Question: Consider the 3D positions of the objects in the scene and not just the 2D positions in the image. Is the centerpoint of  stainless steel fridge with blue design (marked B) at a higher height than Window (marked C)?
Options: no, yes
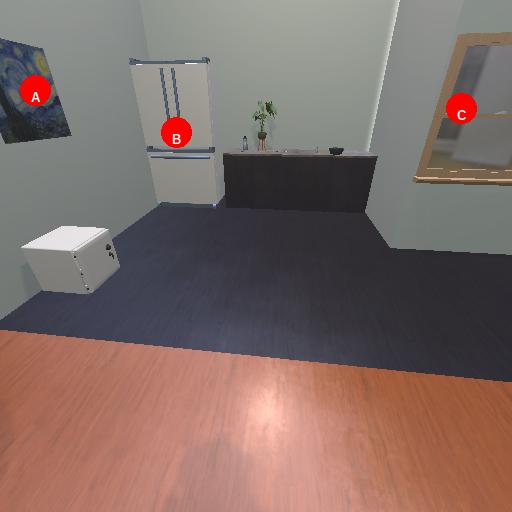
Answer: no